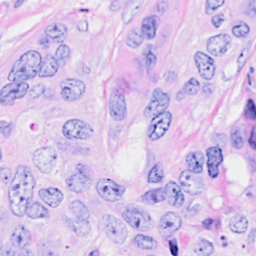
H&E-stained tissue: Breast